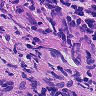
Metastatic tissue present: yes